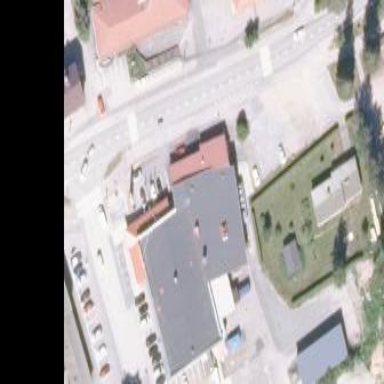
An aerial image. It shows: Supermarket building.